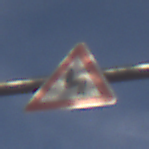
Verkehrszeichen: DoppelkurveZunaechstLinks
Umgebung: Outdoor, Urban
Tageszeit: MorningAfternoon
Wetter: PartlyCloudy
Licht: Natural
Jahreszeit: NotSpecified
Kontrast: HighContrast